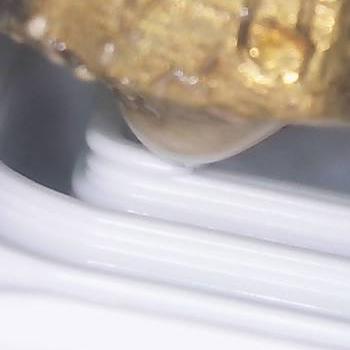
Flow rate: 158%